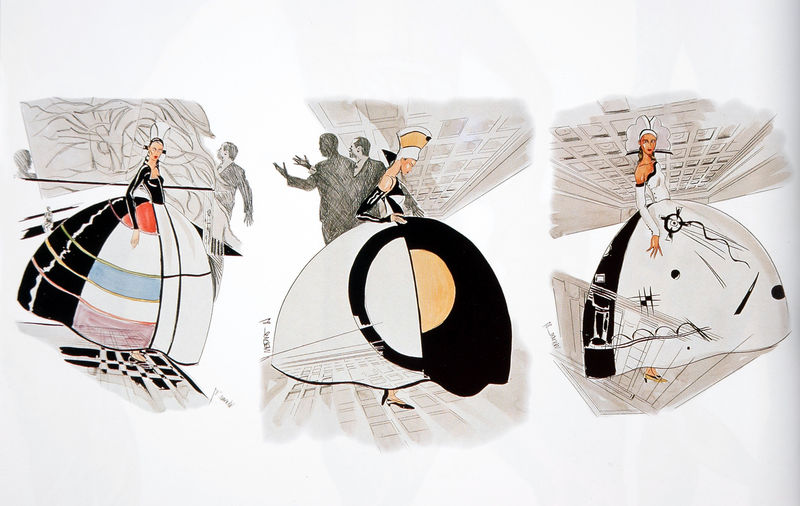
Titel: Ballkleider
Künstler: Gianni Versace
Institution: unbekannt
Schlagwörter: schatten, weiß, frauen, menschen, bunt, frau, grau, kleid, kleider, männer, schwarz, skizze, zeichnung, rot, mode, rock, kleidung, decke, theater, kreis, rund, farbig, mieder, röcke, moderne, modern, gestreift, abendkleider, punkte, kopfputz, entwurf, modelle, halbrund, kassettendecke, entwürfe, skizzen, design, korsage, reifrock, ägypten, fashion, laufsteg, ausladend, modeschau